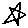
Label: star